Question: What is the reading of this measurement?
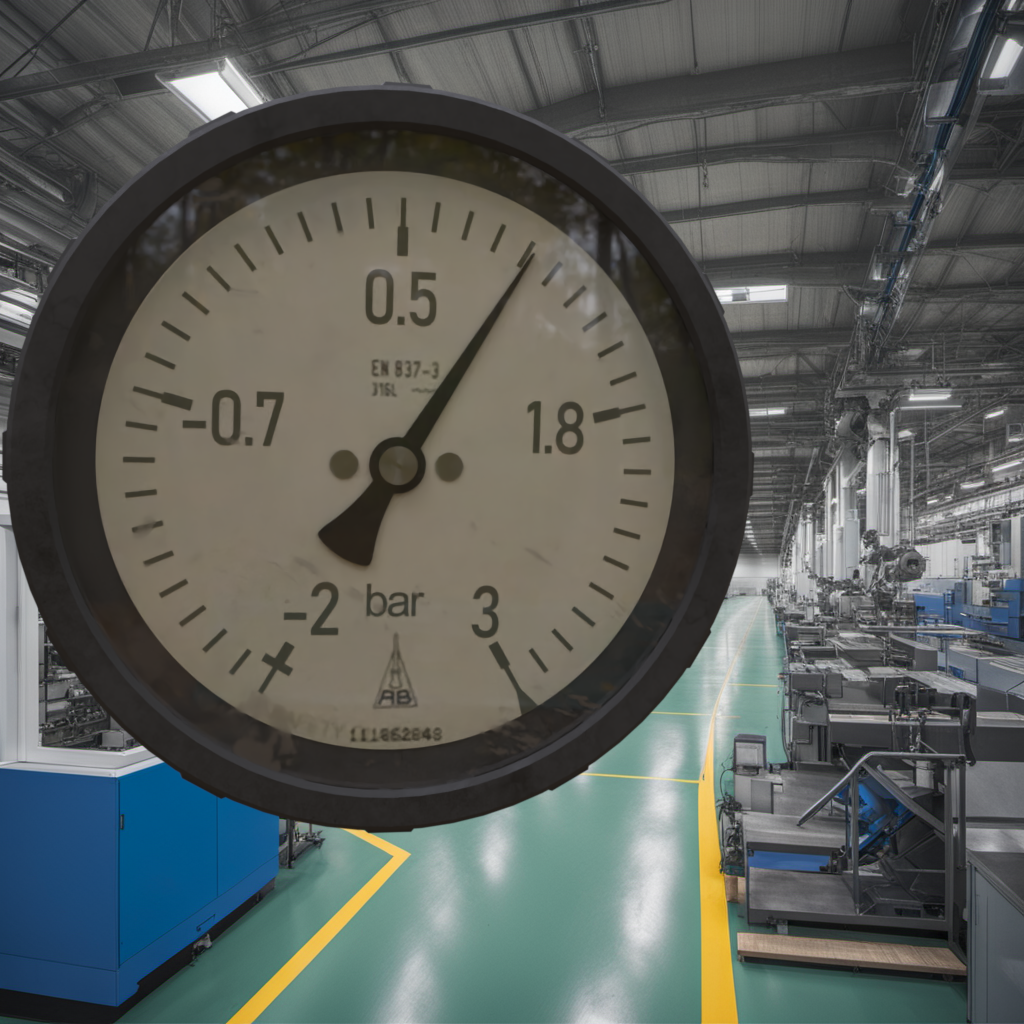
Answer: The result is 1.04
Question: What is the reading range of this measurement?
Answer: The range is from -2 to 3
Question: What is the minimum and maximum reading range of this measurement?
Answer: The minimum value is -2 and the maximum value is 3